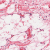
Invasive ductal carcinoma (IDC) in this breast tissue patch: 0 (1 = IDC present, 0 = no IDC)